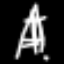
Label: The Eiffel Tower